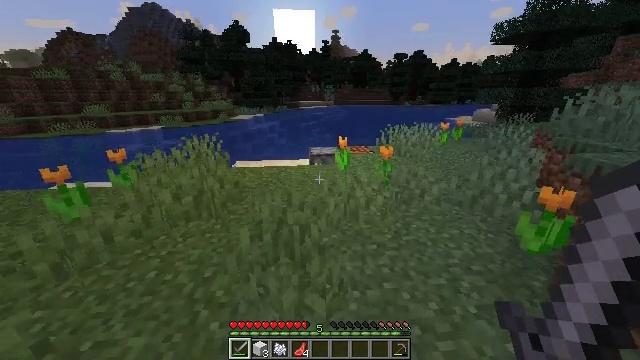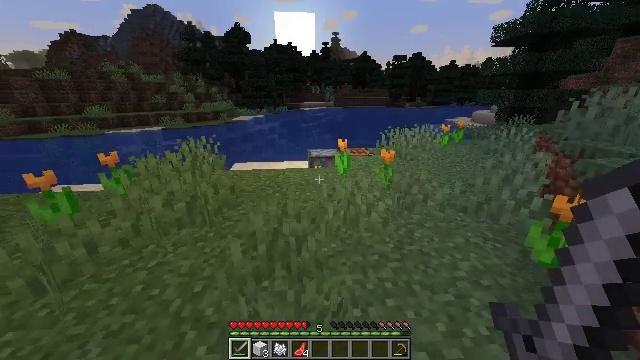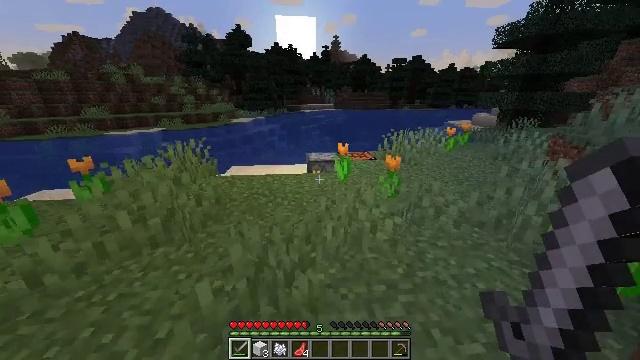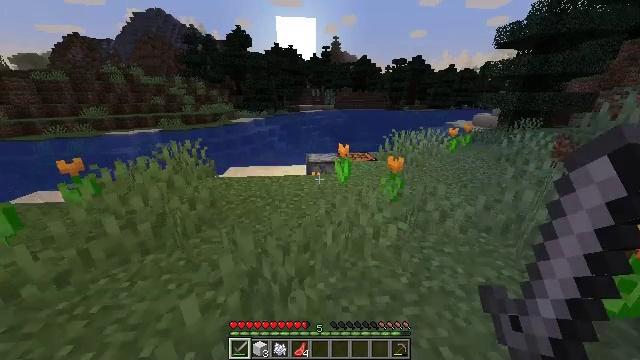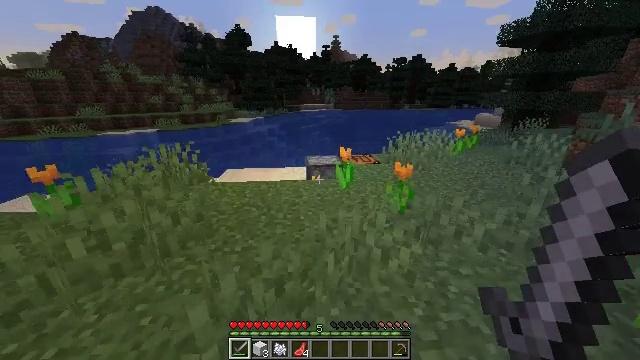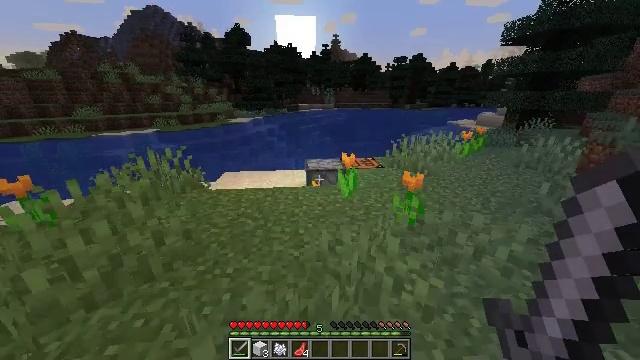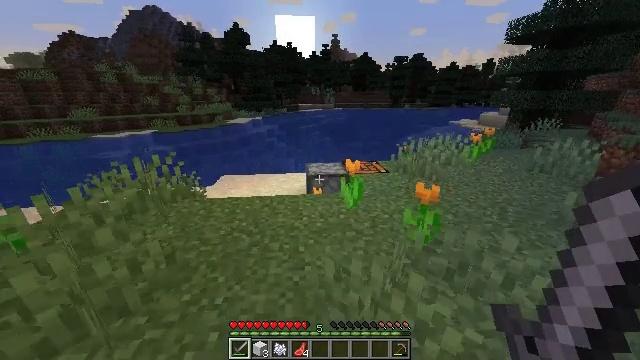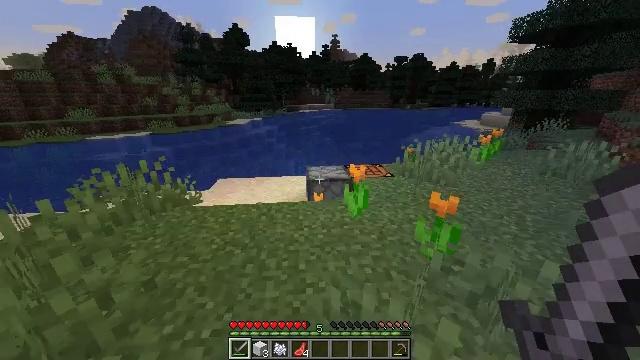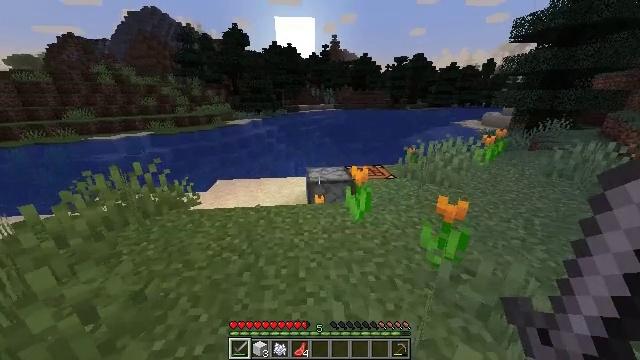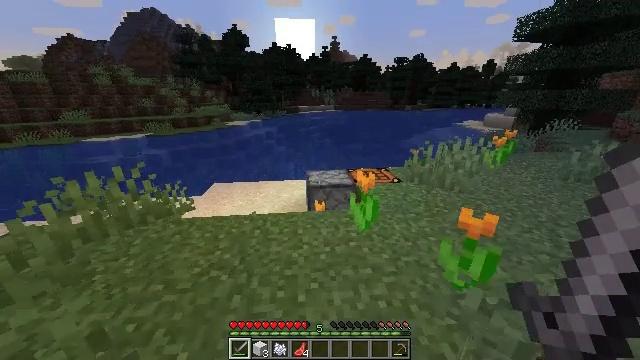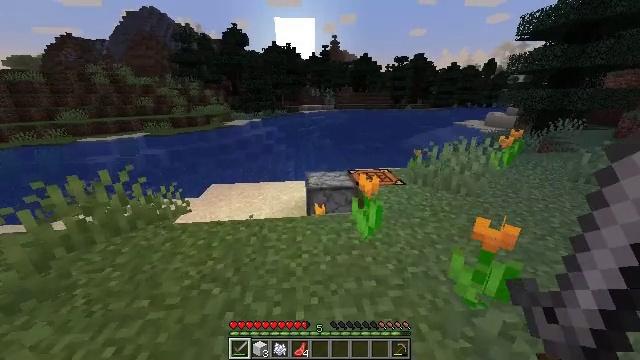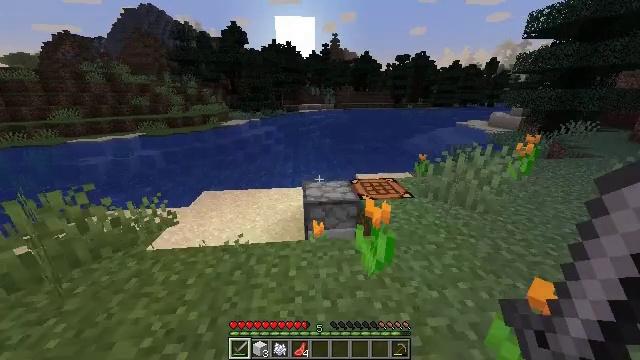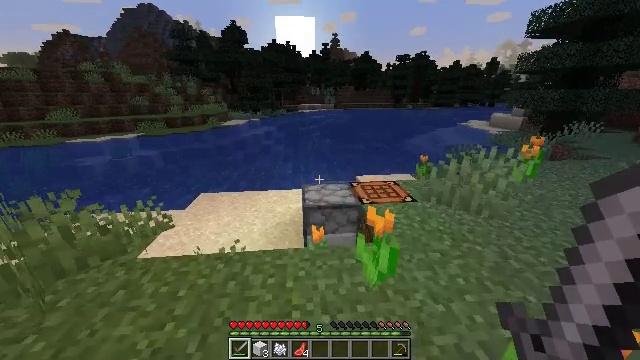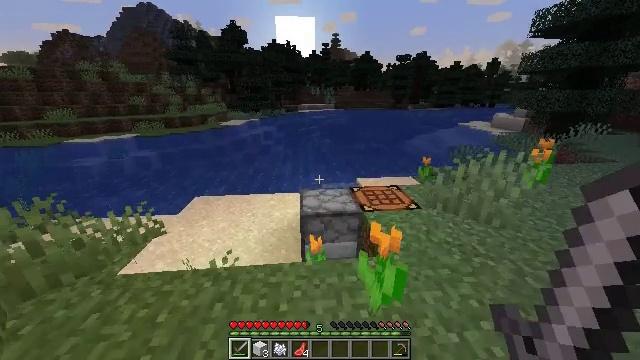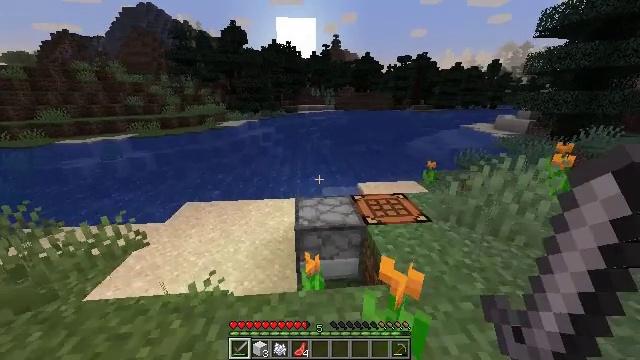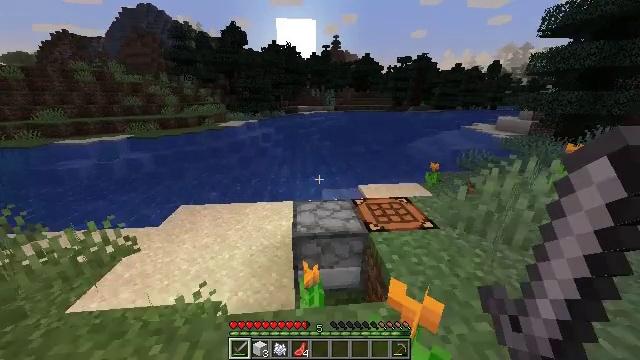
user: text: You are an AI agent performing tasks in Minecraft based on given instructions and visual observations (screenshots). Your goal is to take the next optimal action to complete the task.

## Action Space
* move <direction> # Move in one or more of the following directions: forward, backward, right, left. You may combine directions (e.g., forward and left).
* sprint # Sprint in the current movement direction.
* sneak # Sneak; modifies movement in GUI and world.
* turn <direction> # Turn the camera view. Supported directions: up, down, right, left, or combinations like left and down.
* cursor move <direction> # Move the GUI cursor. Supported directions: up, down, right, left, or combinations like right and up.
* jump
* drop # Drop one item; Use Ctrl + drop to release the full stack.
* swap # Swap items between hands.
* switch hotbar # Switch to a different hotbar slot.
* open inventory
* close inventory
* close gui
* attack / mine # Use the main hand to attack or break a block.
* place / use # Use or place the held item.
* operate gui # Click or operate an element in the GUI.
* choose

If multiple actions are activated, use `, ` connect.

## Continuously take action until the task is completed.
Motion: motion action
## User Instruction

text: Use the furnace to make cooked salmon.
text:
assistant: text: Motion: move forward
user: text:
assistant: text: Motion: move forward
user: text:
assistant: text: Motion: move forward
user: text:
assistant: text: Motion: move forward
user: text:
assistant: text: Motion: move forward
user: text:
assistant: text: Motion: move forward
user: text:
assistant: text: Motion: move forward
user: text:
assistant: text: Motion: move forward
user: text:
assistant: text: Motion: move forward
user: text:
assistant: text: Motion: move forward
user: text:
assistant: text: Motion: move forward
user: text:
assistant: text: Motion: move forward
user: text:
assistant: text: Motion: move forward
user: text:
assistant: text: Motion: move forward
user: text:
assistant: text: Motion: move forward
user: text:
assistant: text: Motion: move forward
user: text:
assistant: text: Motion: move forward
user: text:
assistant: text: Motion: move forward, jump
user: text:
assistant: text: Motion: move forward, jump
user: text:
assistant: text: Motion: move forward, jump
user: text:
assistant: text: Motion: move forward and move left, jump
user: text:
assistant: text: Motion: move forward and move left, jump
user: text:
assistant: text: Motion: move forward and move left
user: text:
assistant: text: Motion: move forward and move left, turn right and up
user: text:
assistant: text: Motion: move left, turn right and up
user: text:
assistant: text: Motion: turn right and down
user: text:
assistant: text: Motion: turn right
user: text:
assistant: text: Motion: no_op
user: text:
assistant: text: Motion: no_op
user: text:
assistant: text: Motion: no_op